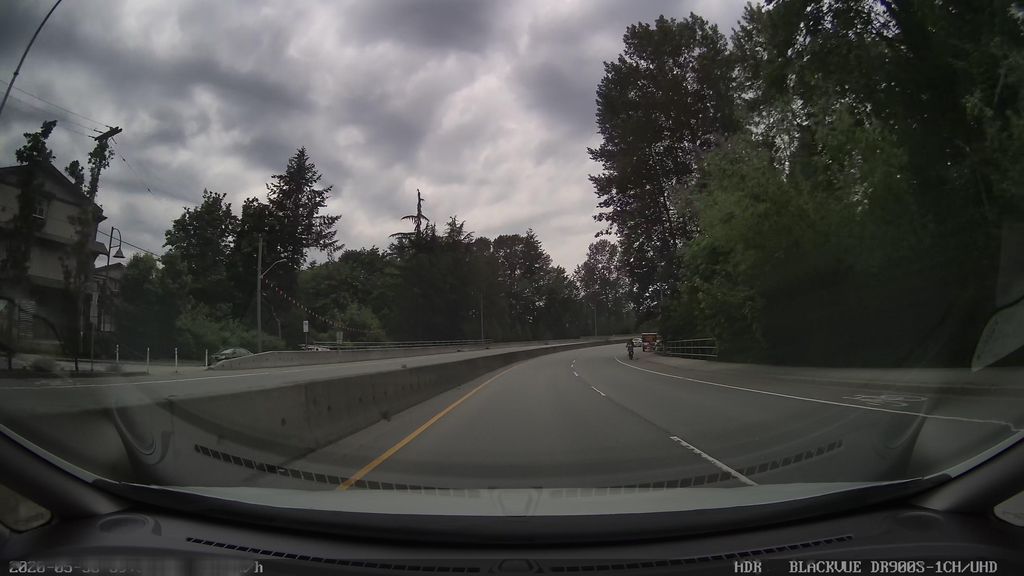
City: vancouver